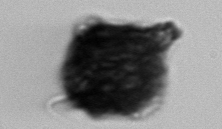
Label: Gonyaulax